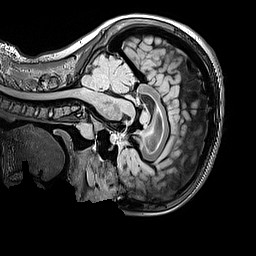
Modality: FLAIR
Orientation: sagittal
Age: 11
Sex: female
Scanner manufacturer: siemens
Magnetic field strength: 3 T
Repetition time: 5 s
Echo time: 0.388 s